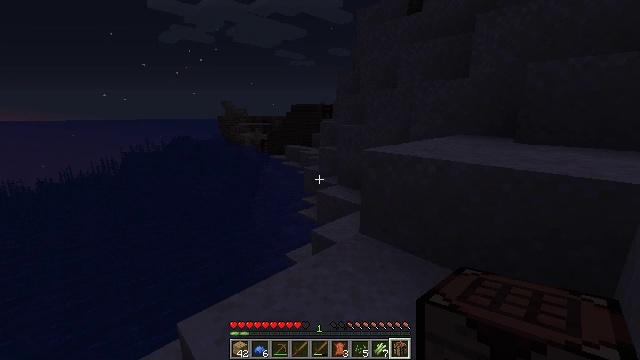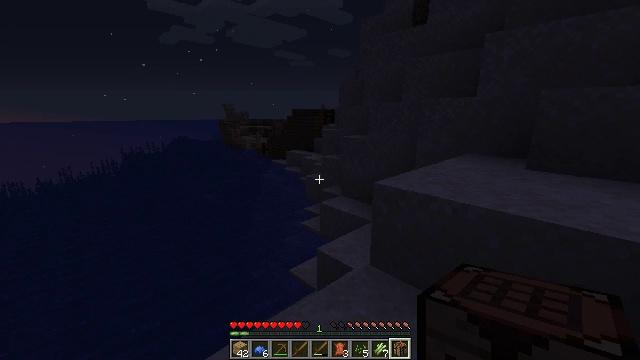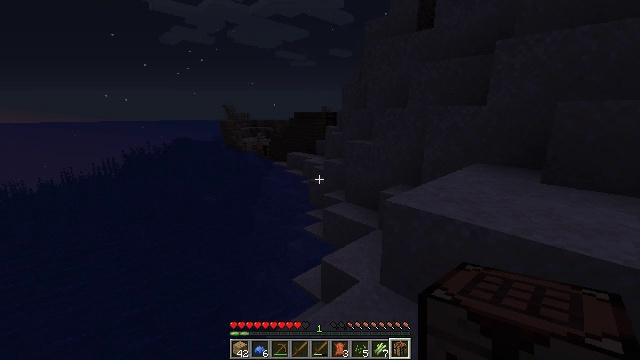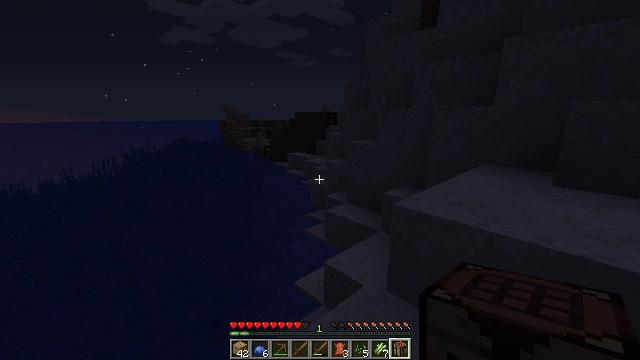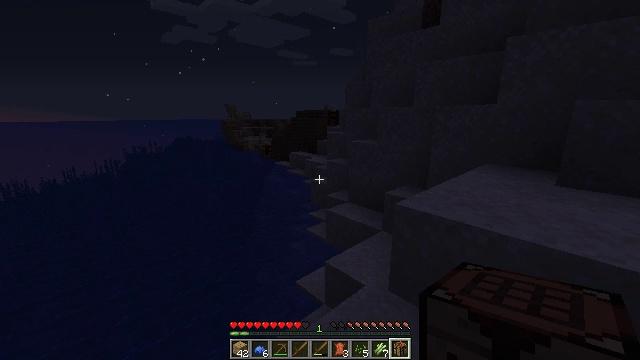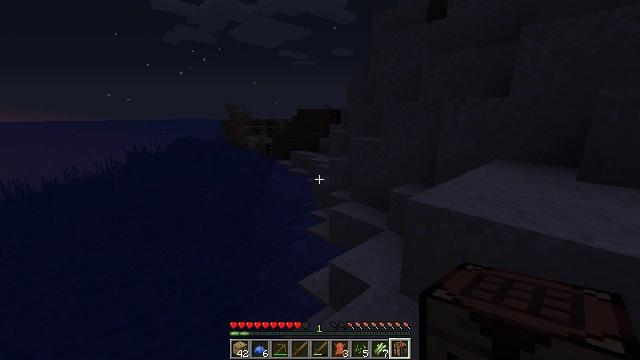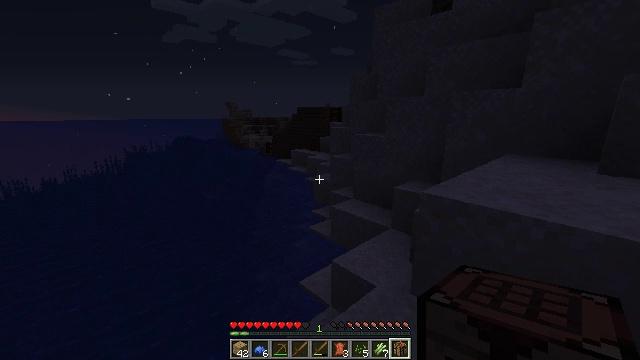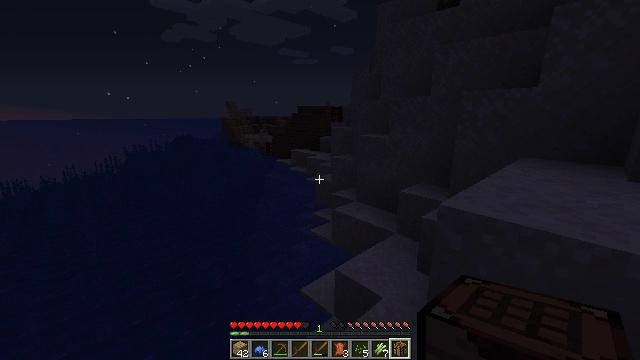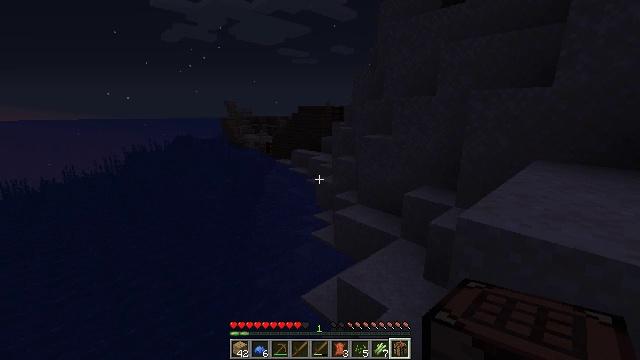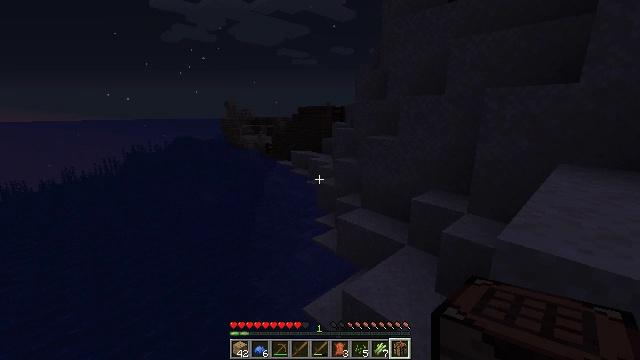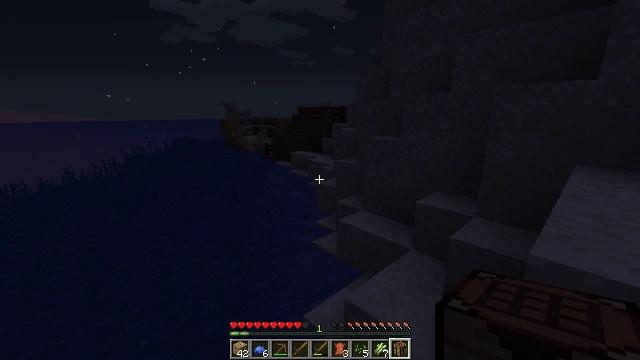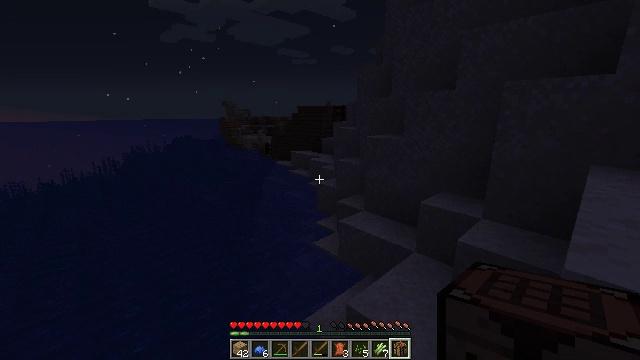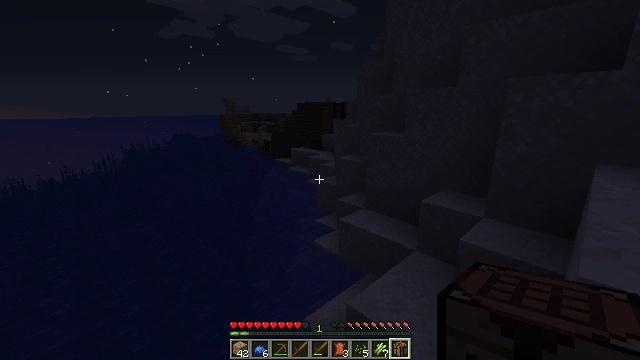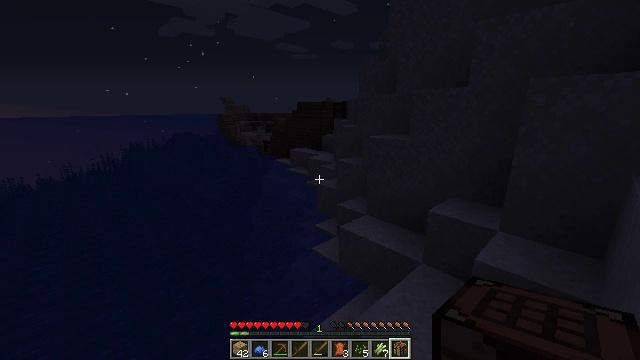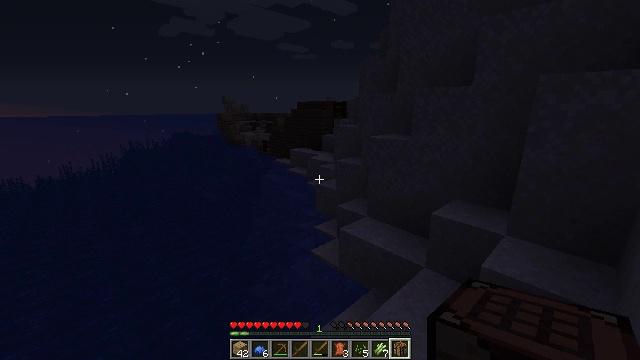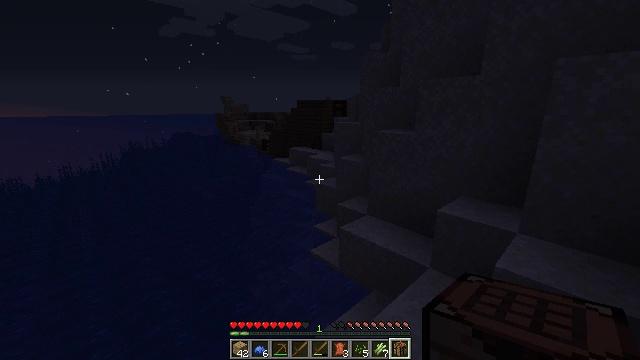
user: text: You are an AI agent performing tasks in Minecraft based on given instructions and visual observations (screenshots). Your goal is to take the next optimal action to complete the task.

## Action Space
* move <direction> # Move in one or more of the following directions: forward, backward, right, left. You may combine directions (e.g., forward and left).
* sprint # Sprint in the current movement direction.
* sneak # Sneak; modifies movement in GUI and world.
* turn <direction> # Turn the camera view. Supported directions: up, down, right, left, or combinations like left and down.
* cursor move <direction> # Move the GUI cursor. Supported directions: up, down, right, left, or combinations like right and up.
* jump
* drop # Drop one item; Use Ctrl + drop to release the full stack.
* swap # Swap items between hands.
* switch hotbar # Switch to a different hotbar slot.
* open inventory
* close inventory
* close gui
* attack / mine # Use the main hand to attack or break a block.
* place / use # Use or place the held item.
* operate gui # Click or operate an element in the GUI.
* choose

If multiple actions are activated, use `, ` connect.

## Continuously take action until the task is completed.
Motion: motion action
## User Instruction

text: Collect the dark oak fence by breaking it.
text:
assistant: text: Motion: move forward, jump
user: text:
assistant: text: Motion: move forward, jump
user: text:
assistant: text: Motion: move forward, jump
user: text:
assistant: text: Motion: move forward
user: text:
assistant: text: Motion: move forward
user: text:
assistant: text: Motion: move forward
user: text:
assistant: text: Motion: move forward
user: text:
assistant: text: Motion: move forward
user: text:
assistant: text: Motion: move forward
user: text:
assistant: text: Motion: move forward
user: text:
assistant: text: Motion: move forward
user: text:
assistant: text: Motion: move forward
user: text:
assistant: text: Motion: move forward
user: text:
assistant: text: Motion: move forward
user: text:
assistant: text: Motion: move forward
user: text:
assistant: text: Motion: move forward
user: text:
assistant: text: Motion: move forward
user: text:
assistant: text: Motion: move forward
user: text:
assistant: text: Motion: move forward, jump
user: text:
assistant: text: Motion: move forward, jump
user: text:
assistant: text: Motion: move forward, jump
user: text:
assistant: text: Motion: move forward, jump
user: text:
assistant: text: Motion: move forward, jump
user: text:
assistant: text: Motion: move forward, jump
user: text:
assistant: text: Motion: move forward, jump
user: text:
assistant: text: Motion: move forward, jump
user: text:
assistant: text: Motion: move forward, jump
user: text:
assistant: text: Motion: move forward, jump
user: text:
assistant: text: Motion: move forward, jump
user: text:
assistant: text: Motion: move forward, jump